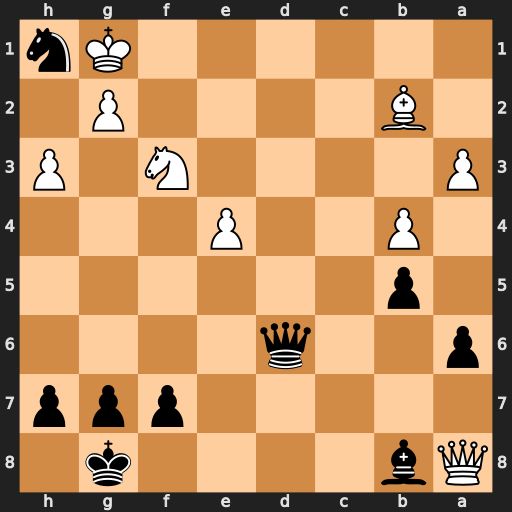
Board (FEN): Qb4k1/5ppp/p2q4/1p6/1P2P3/P4N1P/1B4P1/6Kn
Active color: b
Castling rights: -
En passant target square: -
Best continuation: Qd1+ Ne1 Qxe1#